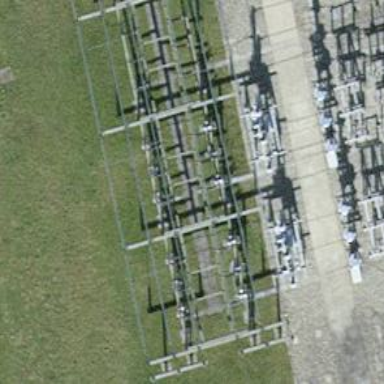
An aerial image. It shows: Busbar power line with 3 cables.